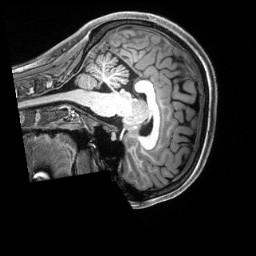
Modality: T1w
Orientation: sagittal
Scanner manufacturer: siemens
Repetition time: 2.5 s
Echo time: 0.00231 s